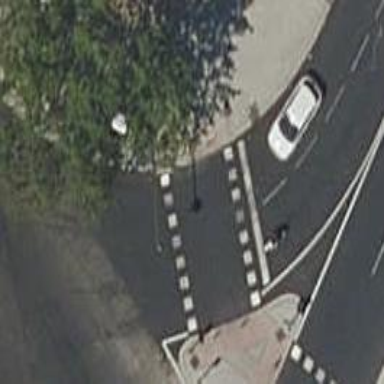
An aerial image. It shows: Road with traffic signals at crossing.